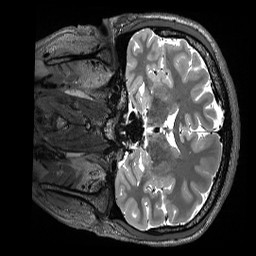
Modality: T2w
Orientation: coronal
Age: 24
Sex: male
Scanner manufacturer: siemens
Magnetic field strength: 3 T
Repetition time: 3.2 s
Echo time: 0.563 s